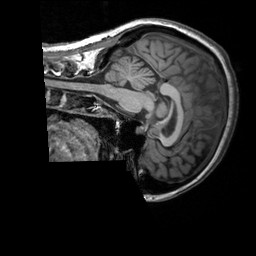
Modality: T1w
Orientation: sagittal
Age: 46
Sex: female
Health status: healthy
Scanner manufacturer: siemens
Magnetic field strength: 3 T
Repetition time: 2.3 s
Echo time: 0.00303 s